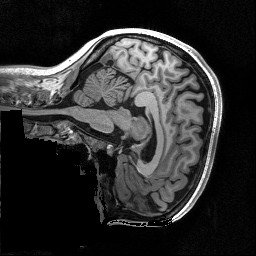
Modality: T1w
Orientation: sagittal